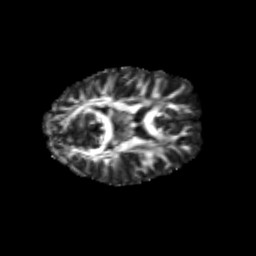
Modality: FA
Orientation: axial
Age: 20
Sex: female
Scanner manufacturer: siemens
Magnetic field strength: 3 T
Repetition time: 3.5 s
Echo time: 0.125 s